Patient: sex F, age 26
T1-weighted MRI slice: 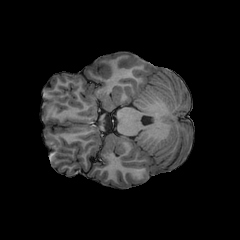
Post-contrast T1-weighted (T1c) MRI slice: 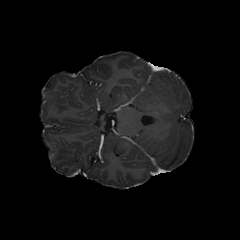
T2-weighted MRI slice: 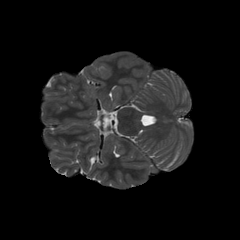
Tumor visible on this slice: no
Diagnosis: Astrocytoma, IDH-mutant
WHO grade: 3